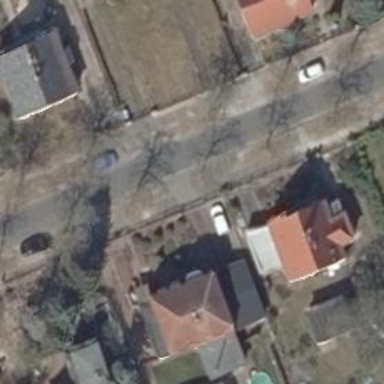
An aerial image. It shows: Sidewalk.